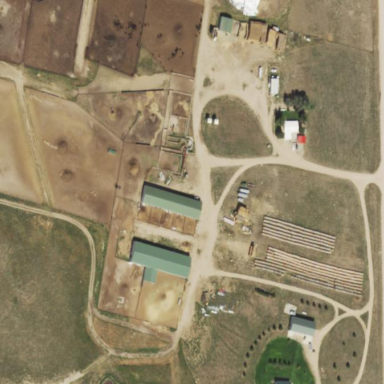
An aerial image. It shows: Farmyard area.